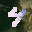
Label: 4